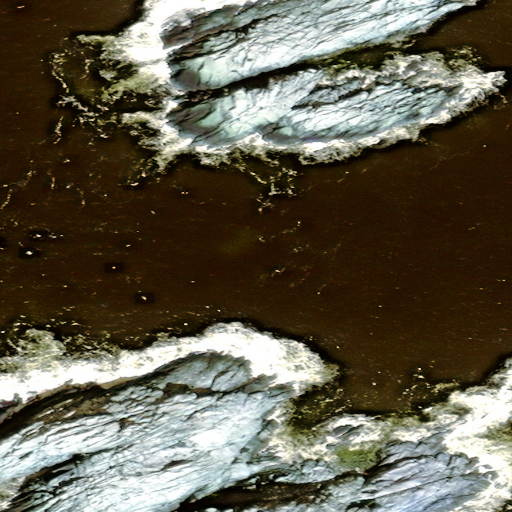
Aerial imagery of island in Alaska named White Sisters containing only unknown